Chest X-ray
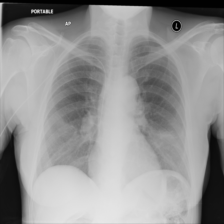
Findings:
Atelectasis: negative
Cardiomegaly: negative
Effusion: negative
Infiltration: negative
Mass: negative
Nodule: negative
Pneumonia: negative
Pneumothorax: negative
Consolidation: negative
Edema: negative
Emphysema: negative
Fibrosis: negative
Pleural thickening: negative
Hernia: negative